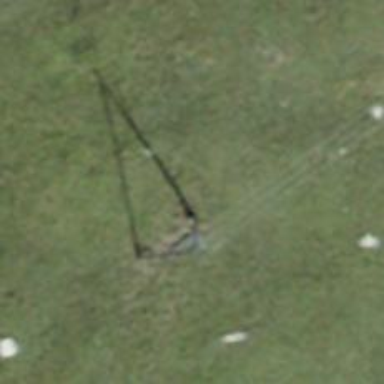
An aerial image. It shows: Power pole.